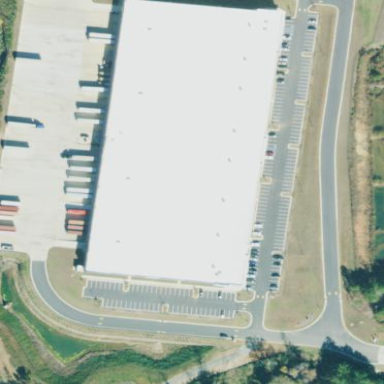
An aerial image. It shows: Warehouse.